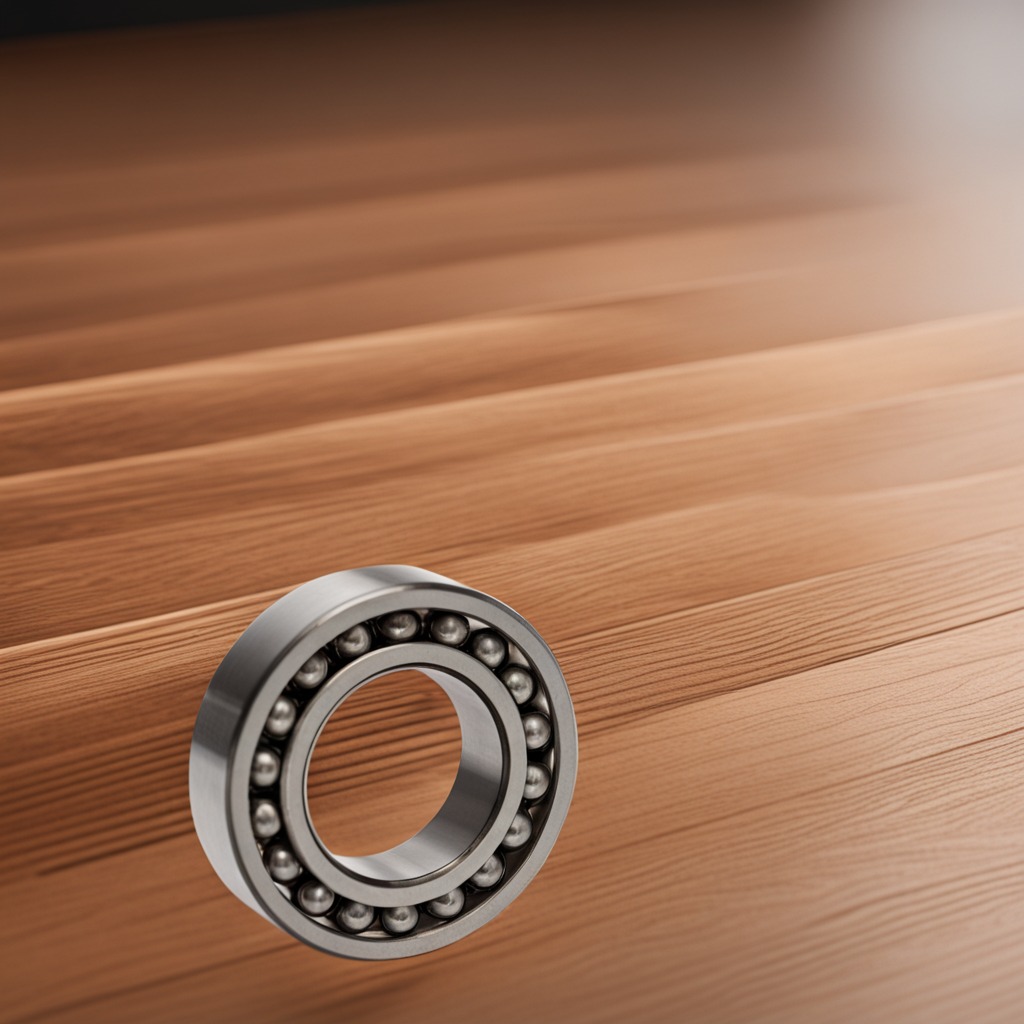
A metal ball bearing lies on a wooden table in a carpentry studio.